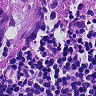
Metastatic tissue present: yes